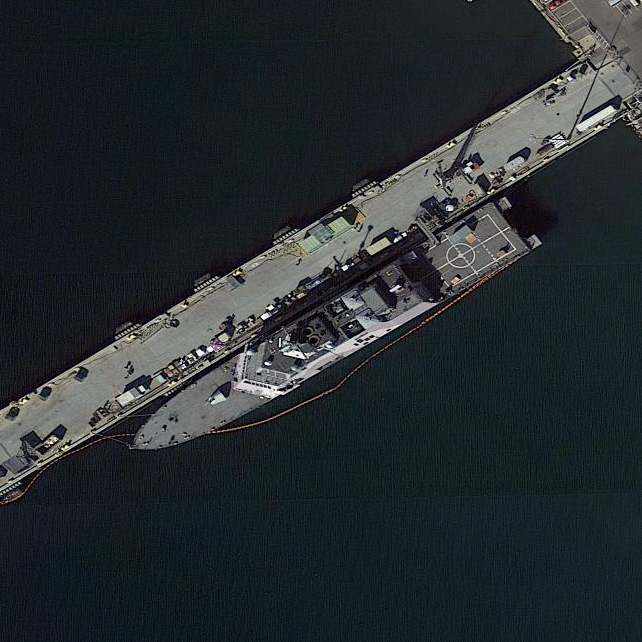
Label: Freedom-class_combat_ship